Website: ulta-beauty
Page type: delivery-shipping
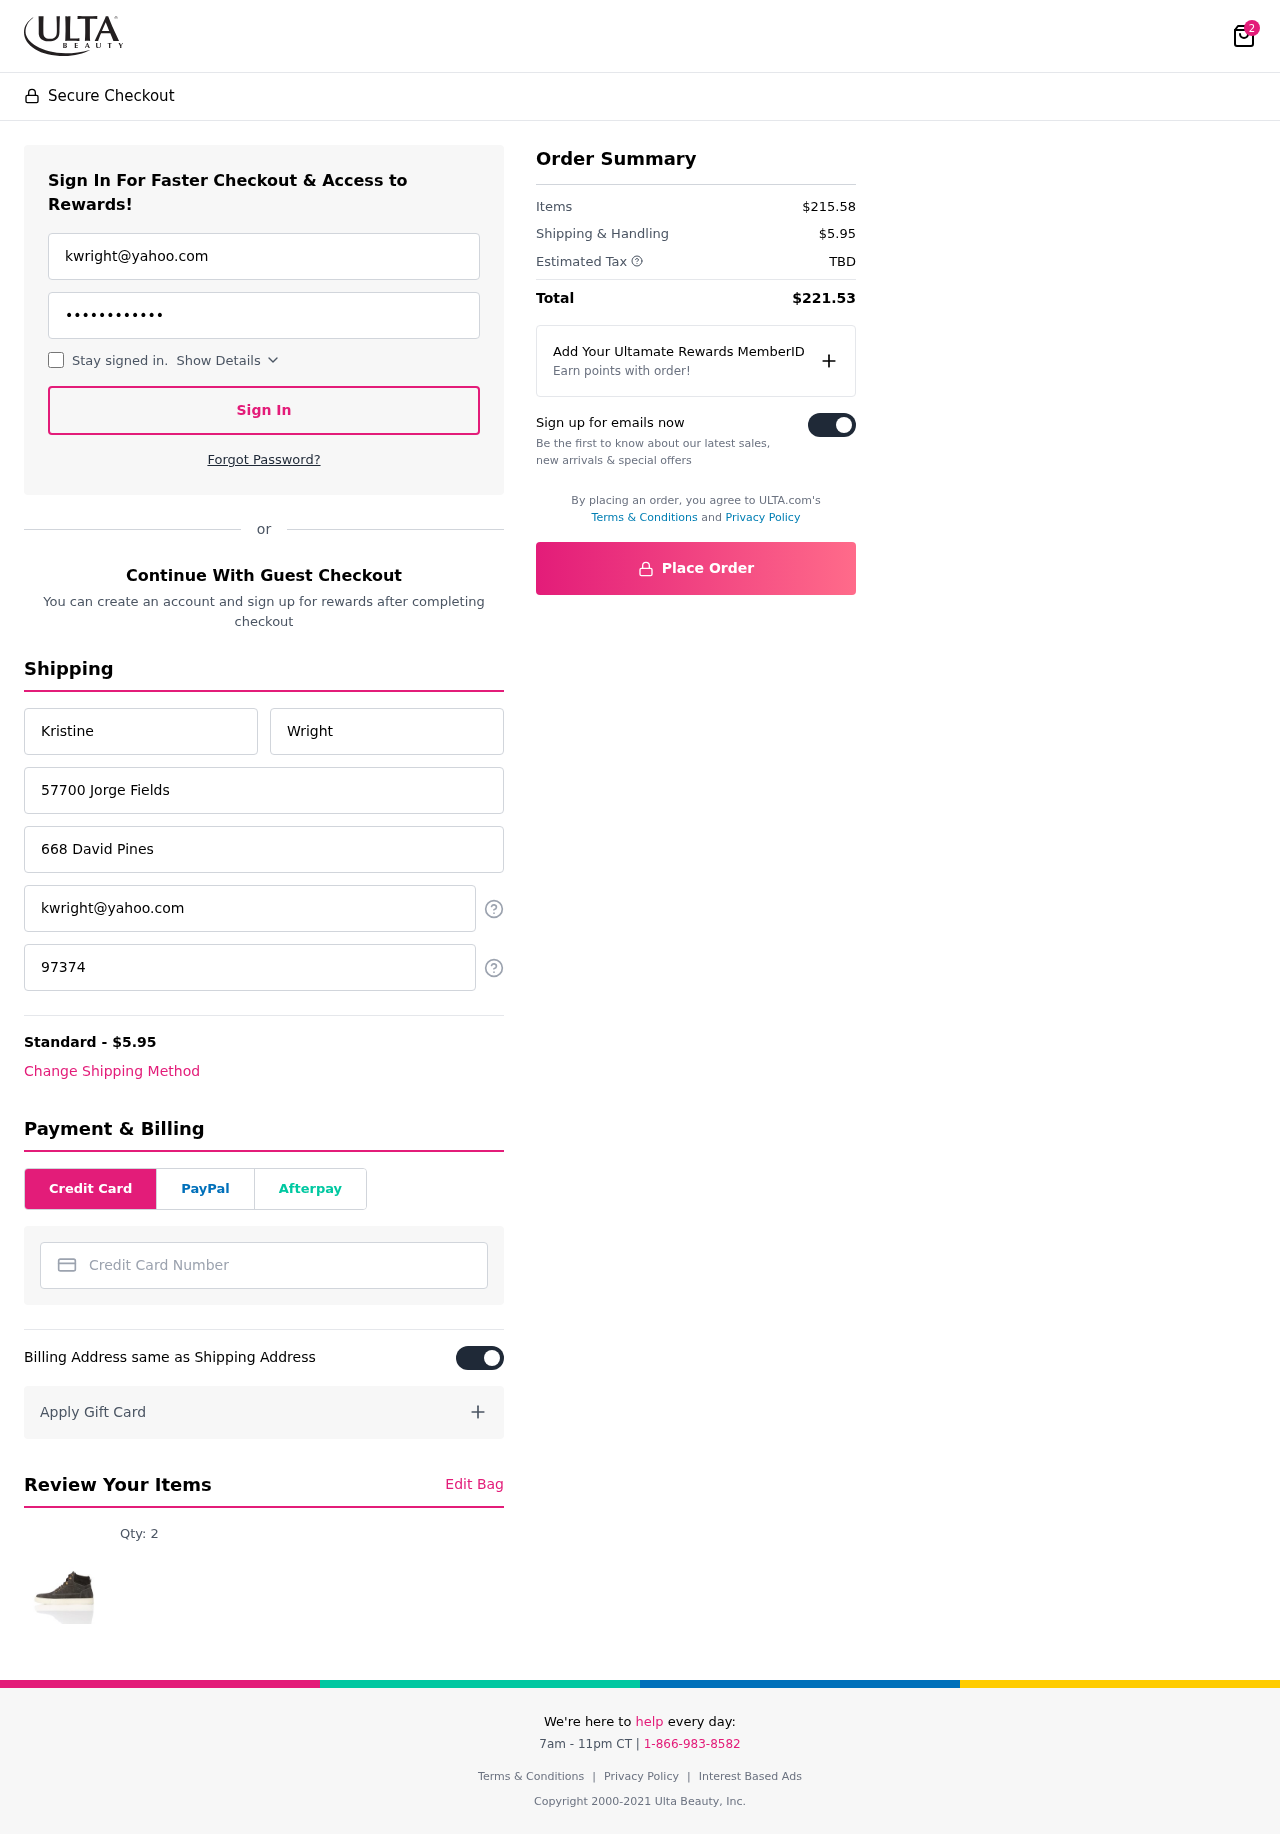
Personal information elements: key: PII_CARD_NUMBER
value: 2400 6269 1211 8357
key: PII_EMAIL
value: kwright@yahoo.com
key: PII_EMAIL2
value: kwright@yahoo.com
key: PII_FIRSTNAME
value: Kristine
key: PII_LASTNAME
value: Wright
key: PII_PHONE
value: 9737414340
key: PII_STREET
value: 57700 Jorge Fields
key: PII_STREET2
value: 668 David Pines
Product elements: key: PRODUCT1_QUANTITY
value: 2
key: PRODUCT1
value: Qty: 2
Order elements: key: ORDER_NUM_ITEMS
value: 2
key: ORDER_SHIPPING_COST
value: $5.95
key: ORDER_SUBTOTAL
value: $215.58
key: ORDER_TAX
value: TBD
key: ORDER_TOTAL
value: $221.53